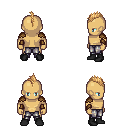
a pixel art fantasy rpg character, male body template, human, tanned skin, leather shoulder armor, metal pants, light blonde mohawk hairstyle, leather bracers, black shoes, four views (front, back, left, right), 2x2 character sprite sheet, small pixel art, hard edges, no anti-aliasing